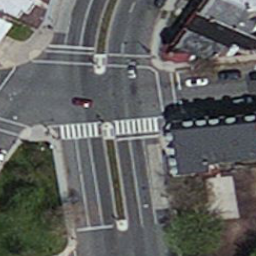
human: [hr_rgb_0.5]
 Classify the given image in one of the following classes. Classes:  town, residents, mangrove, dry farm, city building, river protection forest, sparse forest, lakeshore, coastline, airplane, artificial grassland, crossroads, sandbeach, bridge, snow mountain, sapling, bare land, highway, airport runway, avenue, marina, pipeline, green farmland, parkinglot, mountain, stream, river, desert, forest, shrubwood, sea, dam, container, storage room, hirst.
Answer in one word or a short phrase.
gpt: crossroads